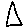
Label: triangle